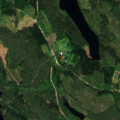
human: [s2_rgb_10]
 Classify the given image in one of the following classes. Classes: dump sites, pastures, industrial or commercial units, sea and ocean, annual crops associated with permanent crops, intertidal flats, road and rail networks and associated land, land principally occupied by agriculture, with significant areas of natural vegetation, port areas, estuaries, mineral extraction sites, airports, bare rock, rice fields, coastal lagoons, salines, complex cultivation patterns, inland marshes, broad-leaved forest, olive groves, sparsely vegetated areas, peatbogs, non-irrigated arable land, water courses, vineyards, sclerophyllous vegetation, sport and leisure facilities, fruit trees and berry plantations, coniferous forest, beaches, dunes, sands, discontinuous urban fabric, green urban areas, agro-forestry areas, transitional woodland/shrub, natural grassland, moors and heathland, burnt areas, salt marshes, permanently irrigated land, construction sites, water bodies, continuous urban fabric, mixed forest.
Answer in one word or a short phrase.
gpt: coniferous forest, mixed forest, water bodies